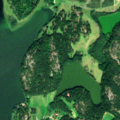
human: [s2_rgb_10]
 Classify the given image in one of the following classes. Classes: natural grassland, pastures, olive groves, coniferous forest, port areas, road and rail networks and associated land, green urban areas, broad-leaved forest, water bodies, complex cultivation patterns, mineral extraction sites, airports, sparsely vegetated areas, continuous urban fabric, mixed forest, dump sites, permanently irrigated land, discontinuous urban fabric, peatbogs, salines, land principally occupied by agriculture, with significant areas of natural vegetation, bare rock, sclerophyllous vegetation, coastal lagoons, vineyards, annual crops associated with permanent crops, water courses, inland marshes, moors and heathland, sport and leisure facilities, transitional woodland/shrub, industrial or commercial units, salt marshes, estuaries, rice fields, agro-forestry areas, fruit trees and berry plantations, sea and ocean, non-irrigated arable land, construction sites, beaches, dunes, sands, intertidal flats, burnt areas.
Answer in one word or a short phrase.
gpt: non-irrigated arable land, pastures, land principally occupied by agriculture, with significant areas of natural vegetation, coniferous forest, mixed forest, transitional woodland/shrub, sea and ocean